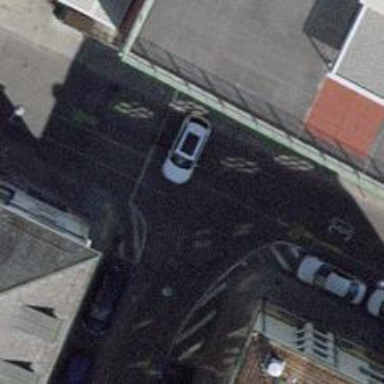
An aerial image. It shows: Bollard.